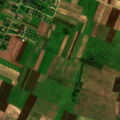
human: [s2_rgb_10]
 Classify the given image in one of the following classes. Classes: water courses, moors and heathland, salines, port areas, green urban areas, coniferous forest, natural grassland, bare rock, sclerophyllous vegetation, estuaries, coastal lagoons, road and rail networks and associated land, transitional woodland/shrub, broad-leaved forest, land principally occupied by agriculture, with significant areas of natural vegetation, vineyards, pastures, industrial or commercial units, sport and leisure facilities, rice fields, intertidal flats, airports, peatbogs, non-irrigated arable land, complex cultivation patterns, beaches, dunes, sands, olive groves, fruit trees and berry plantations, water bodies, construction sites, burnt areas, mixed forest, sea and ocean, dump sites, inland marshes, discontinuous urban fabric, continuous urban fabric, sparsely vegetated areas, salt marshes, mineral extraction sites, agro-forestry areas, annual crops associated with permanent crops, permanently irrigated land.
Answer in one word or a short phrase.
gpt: discontinuous urban fabric, non-irrigated arable land, complex cultivation patterns, coniferous forest